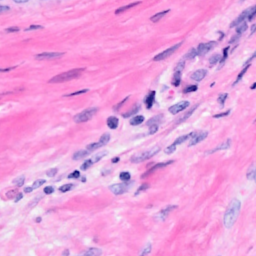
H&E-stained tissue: Breast